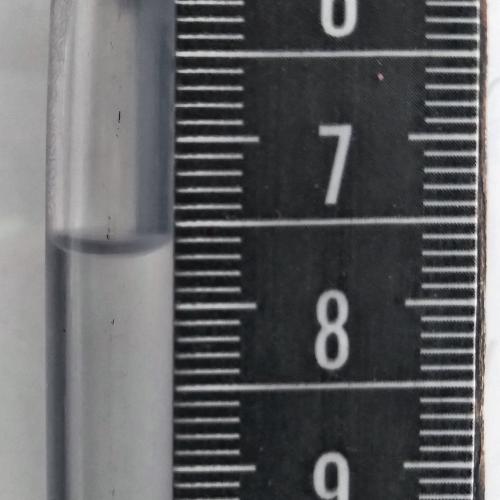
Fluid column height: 7.6 cm